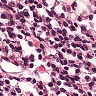
Metastatic tissue present: no